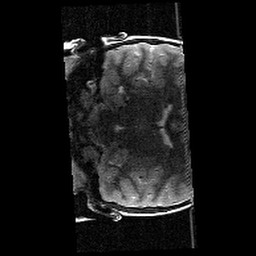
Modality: T2w
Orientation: coronal
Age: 9
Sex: female
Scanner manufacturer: siemens
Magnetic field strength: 3 T
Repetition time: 9.23 s
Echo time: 0.067 s